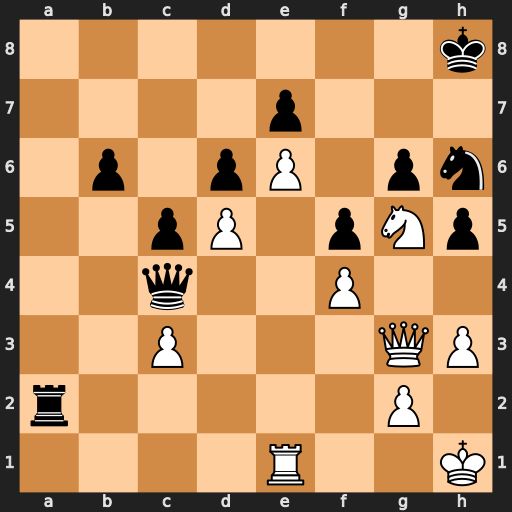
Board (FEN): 7k/4p3/1p1pP1pn/2pP1pNp/2q2P2/2P3QP/r5P1/4R2K
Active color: w
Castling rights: -
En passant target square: -
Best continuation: Nf7+ Kh7 Nxh6